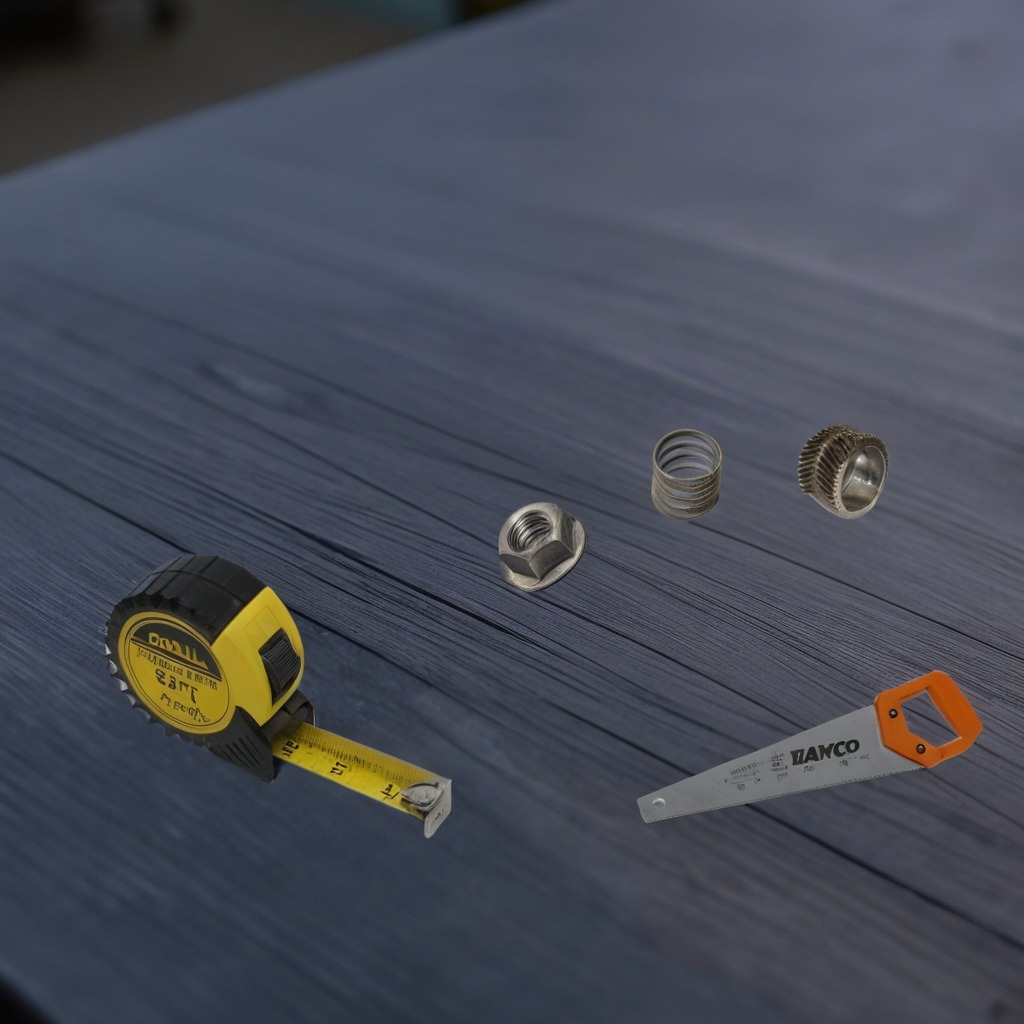
A steel gear with teeth, a measuring tape, a coiled metal spring, a handheld metal saw, and a metal nut are lying on the table.